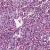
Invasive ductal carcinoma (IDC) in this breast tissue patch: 1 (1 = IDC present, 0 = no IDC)